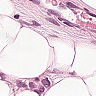
Metastatic tissue present: yes